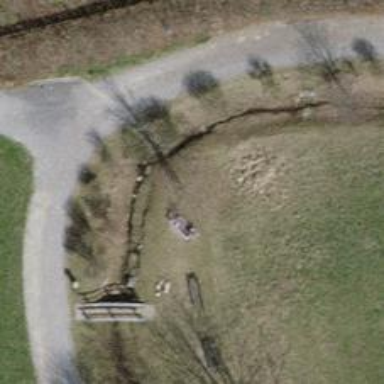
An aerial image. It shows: Brown bench.